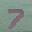
Label: 7